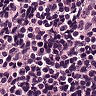
Metastatic tissue present: no